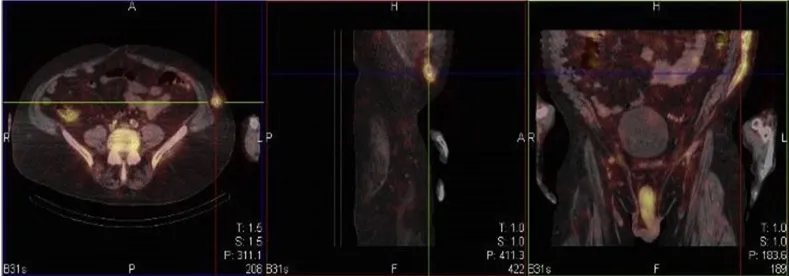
B. Multiple cross sections (right: transverse, middle: sagittal, left: coronal views) of a single emission positron computed tomography-computed tomography (SPECT-CT) matching an Indium-111 labeled scan (Fig. 1A), showing focal increased uptake in the axillary-bifemoral graft between the spleen and pelvis suggestive of focal infection.
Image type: radiology (pet)